Interaction volume radius: 5 \u00c5
Interaction volume height: 10 \u00c5
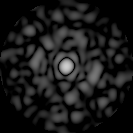
Disorder parameter: 0.8193